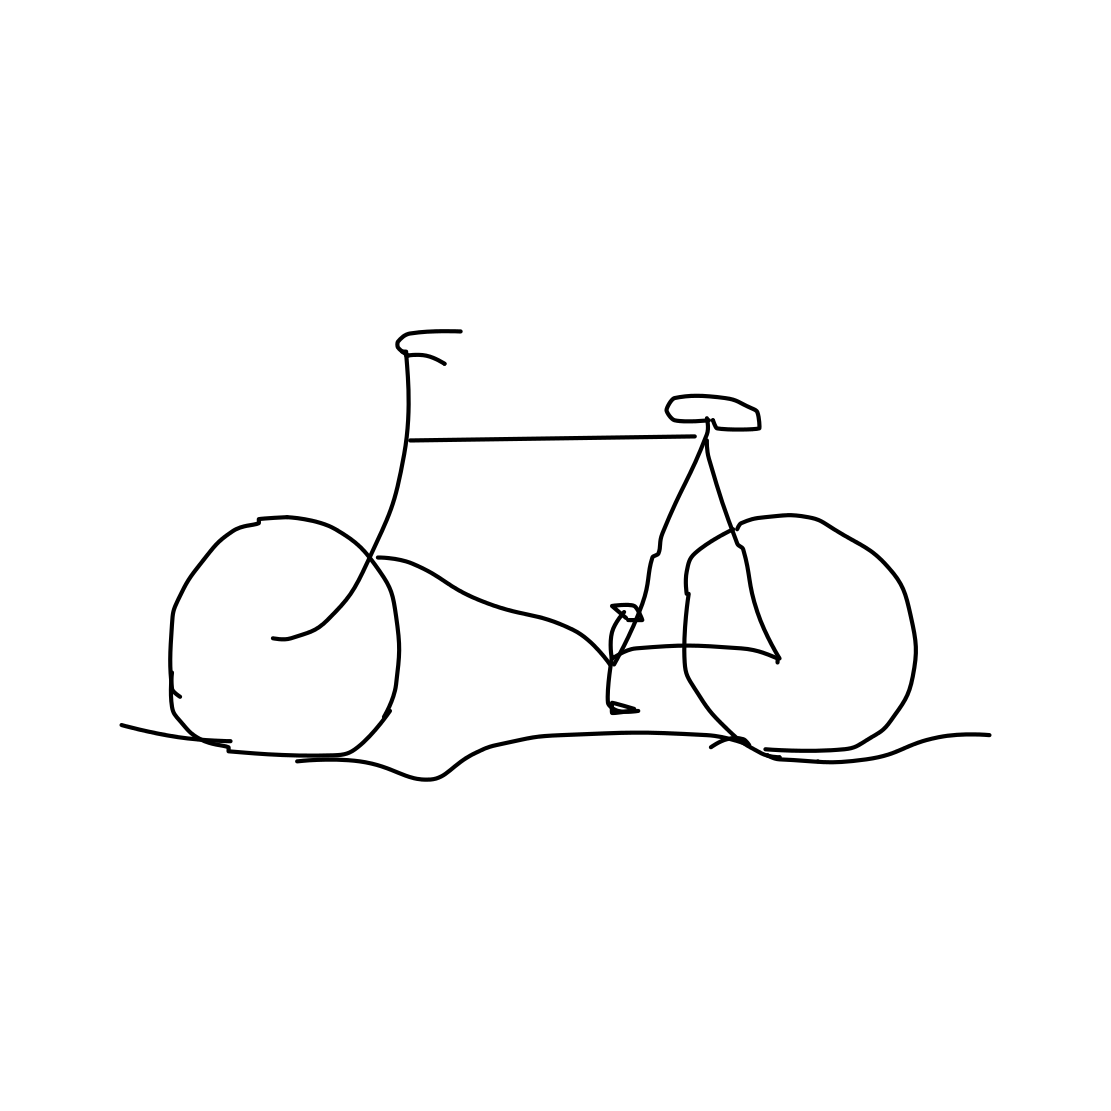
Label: bicycle